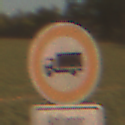
Verkehrszeichen: VerbotFuerKraftfahrzeugeUeberDreiKommaFuenfTonnen
Zusatzzeichen unten: PersonengruppenFrei2
Umgebung: Outdoor, Nature
Tageszeit: SunriseSunset
Wetter: PartlyCloudy
Licht: Natural
Jahreszeit: NotSpecified
Kontrast: HighContrast